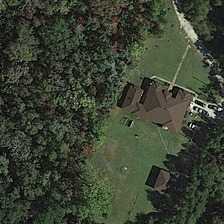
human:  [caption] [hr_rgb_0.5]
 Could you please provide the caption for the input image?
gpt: a curved road in the side while with light gray ground .

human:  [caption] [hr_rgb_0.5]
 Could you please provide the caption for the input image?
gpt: a square big house with dark brown roof and a little house in side .

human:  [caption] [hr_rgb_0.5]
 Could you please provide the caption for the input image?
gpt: a residential surrounded by many dark green plants .

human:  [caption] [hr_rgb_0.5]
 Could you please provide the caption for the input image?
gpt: one white car and two white cars beside the house .

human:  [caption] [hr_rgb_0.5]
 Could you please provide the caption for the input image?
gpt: a building is surrounded by many green trees .